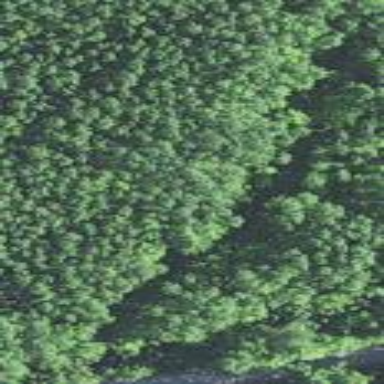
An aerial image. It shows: Forest area with mix of leaf types and cycles.